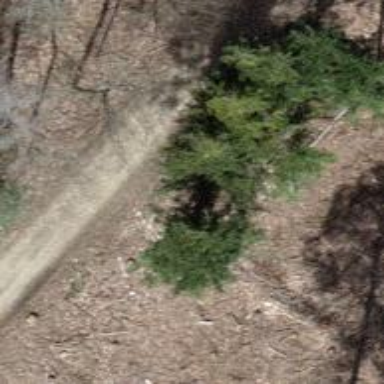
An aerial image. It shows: Dirt track road with grade 5 track type.